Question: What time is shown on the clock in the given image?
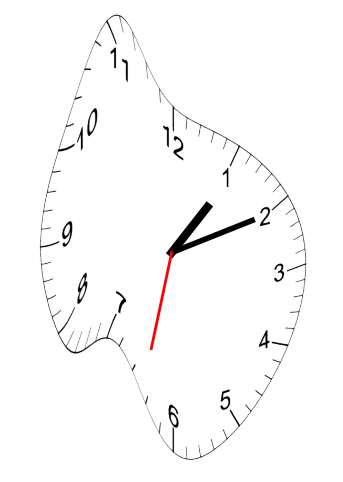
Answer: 01:10:32